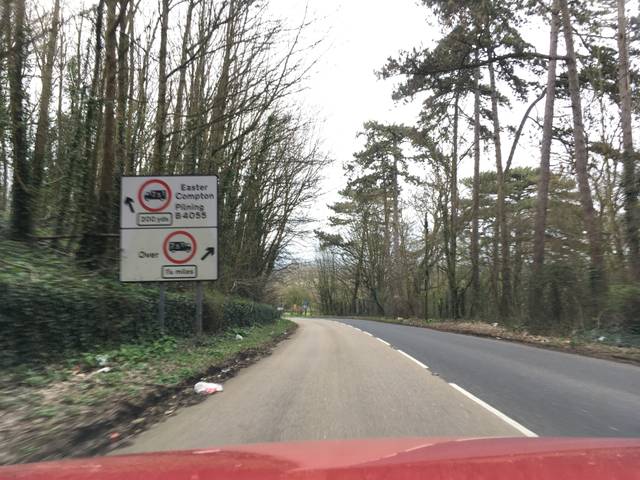
Region: United Kingdom
Coordinates: 51.533, -2.608